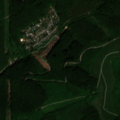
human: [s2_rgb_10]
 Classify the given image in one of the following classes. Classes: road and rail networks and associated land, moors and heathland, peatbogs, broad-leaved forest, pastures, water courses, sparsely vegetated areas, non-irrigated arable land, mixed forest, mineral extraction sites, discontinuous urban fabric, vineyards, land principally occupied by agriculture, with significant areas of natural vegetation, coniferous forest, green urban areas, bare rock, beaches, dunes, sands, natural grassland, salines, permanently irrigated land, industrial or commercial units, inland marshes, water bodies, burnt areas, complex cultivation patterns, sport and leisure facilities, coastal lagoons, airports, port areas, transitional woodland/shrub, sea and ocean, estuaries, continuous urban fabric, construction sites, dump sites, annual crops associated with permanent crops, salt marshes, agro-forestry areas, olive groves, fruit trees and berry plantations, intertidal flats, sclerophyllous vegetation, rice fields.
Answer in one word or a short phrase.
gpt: pastures, complex cultivation patterns, broad-leaved forest